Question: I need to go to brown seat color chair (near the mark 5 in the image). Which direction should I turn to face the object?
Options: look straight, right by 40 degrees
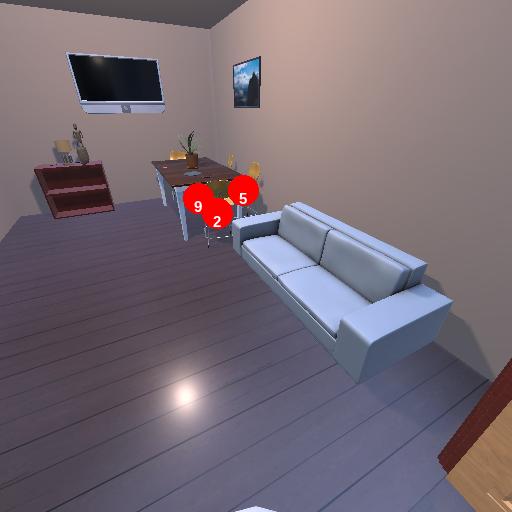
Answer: look straight